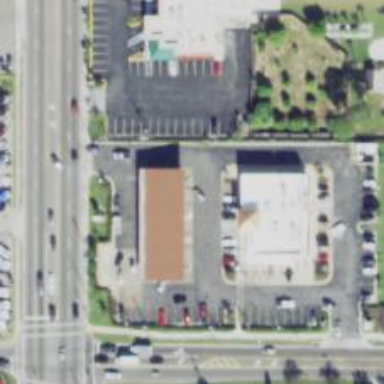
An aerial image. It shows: Convenience shop.